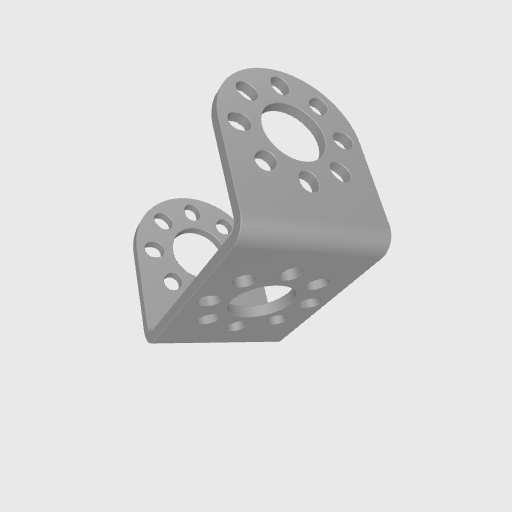
Part: UBracketRoundEnd